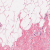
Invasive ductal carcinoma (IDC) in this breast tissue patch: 0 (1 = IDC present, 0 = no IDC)